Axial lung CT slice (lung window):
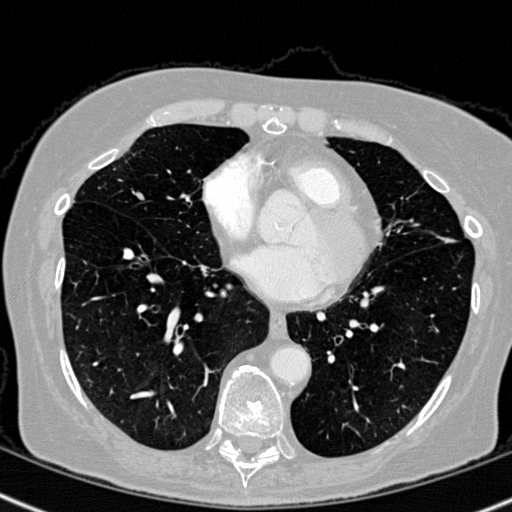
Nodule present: no